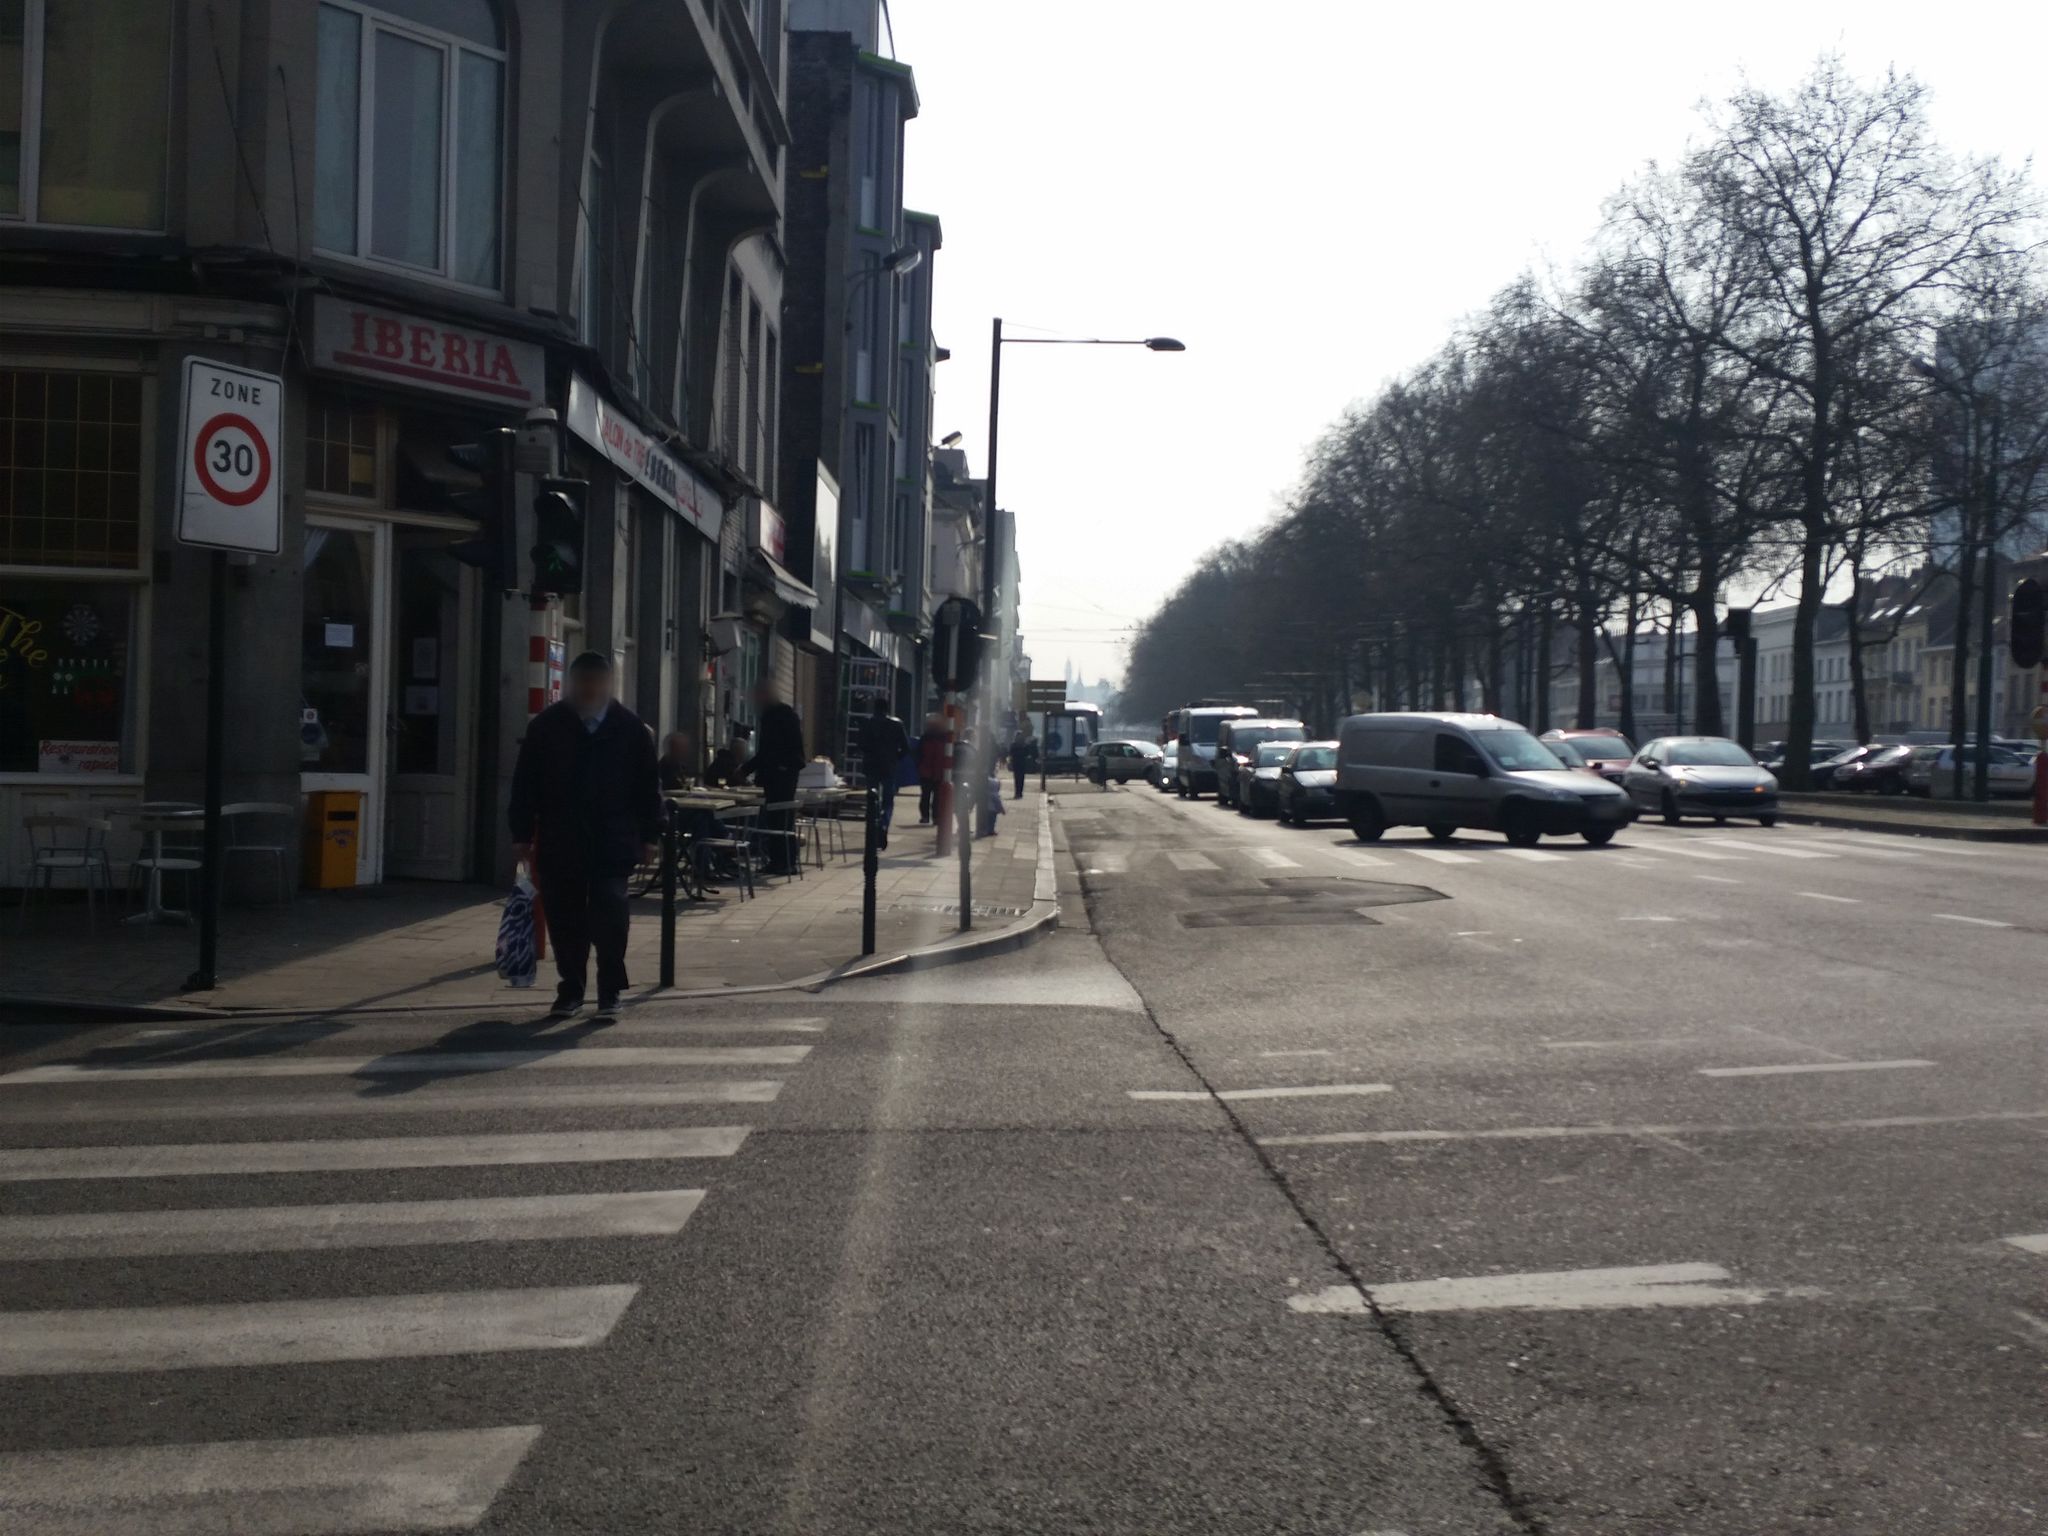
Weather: clear
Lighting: day
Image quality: good
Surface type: walking surface
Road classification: primary
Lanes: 2
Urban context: urban centre
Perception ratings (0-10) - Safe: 4.03, Lively: 7.27, Beautiful: 7.58, Boring: 1.62, Depressing: 2.75, Wealthy: 2.94